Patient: sex M, age 74
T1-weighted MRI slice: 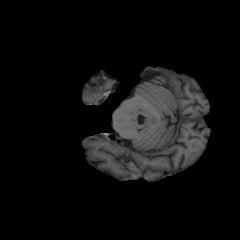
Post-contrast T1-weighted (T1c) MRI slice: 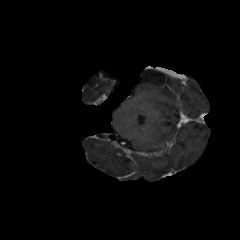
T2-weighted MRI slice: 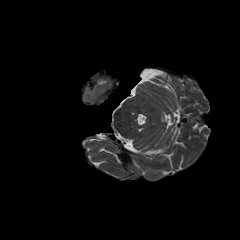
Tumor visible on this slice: yes
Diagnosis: Glioblastoma, IDH-wildtype
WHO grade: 4